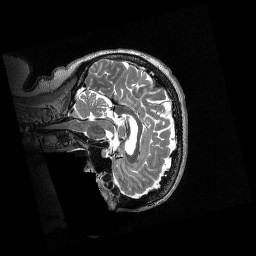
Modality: T2w
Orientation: sagittal
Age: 67
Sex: female
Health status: healthy
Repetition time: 3.2 s
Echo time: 0.563 s